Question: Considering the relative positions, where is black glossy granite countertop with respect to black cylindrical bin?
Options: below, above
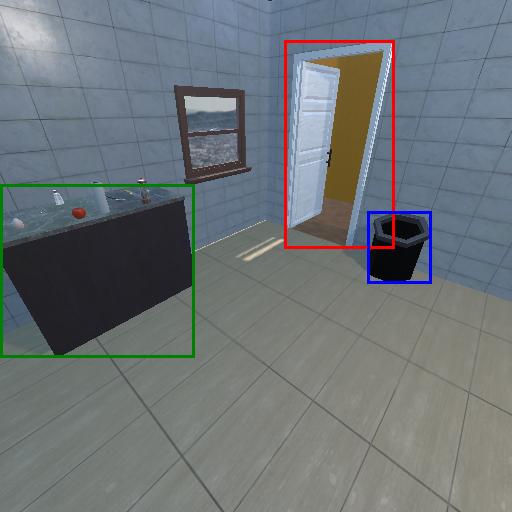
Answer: below